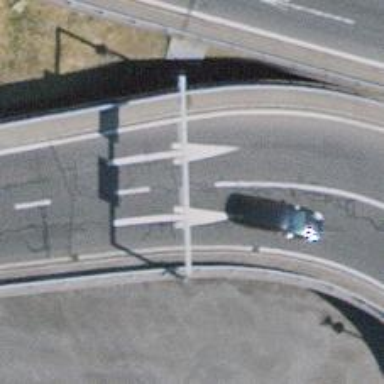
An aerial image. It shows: Bridge over motorway_link.